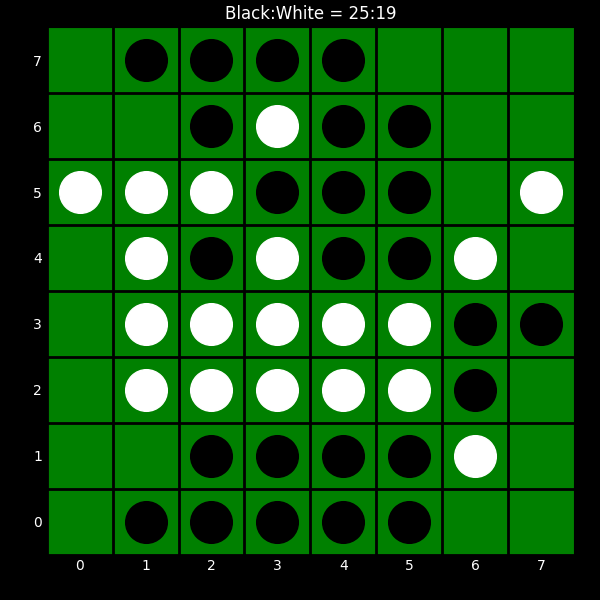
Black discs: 25
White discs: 19